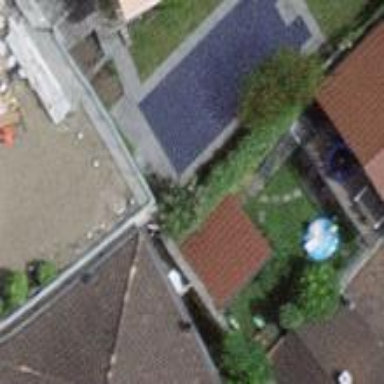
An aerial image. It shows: Swimming pool located in leisure land.